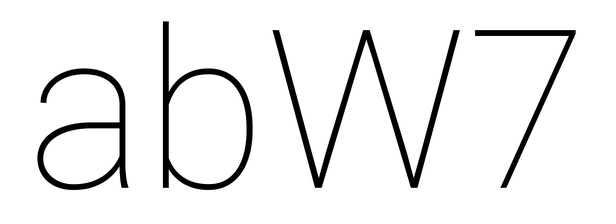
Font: Roboto_Thin